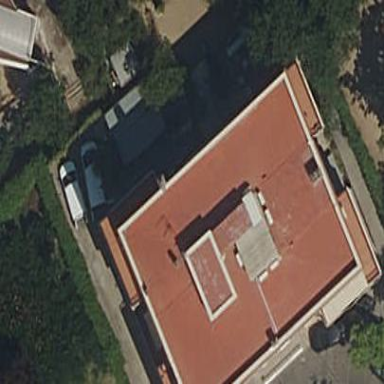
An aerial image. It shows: Office building.